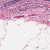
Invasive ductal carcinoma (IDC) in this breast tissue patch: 0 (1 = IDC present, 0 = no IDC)